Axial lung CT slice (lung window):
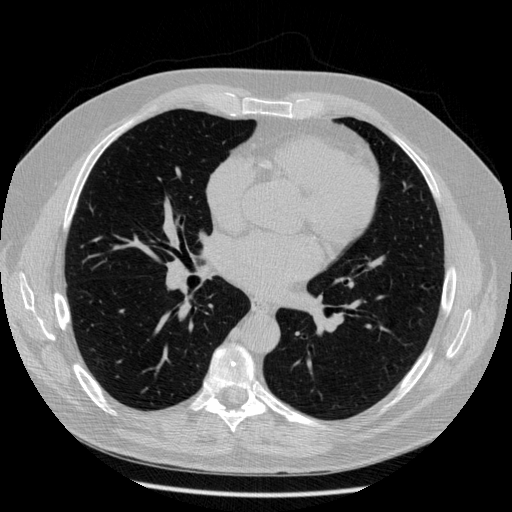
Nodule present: no